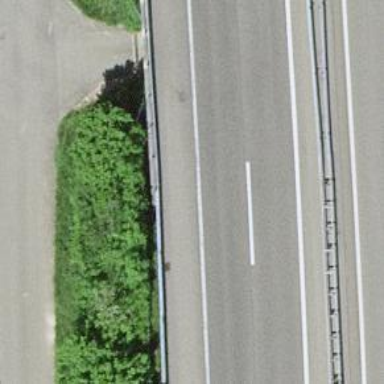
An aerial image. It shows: Asphalt bridge on motorway.